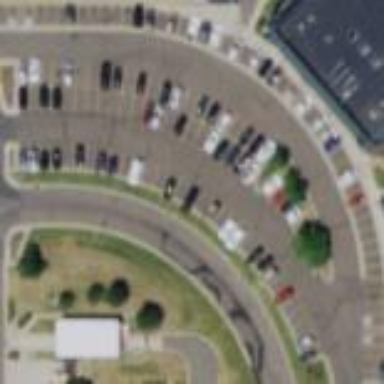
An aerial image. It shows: Parking area with surface.